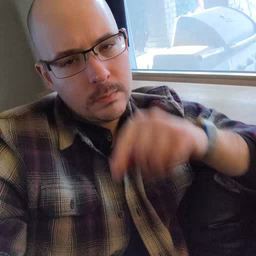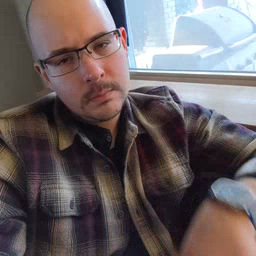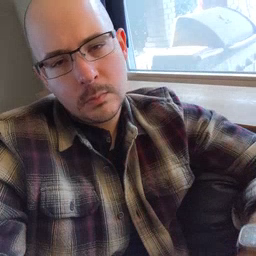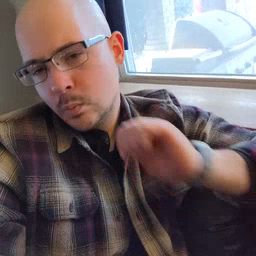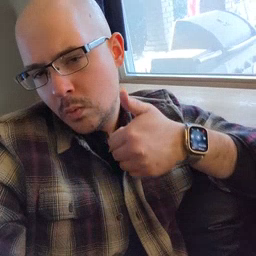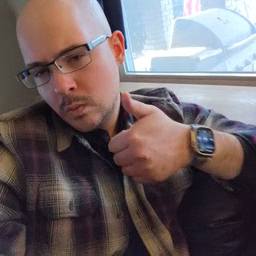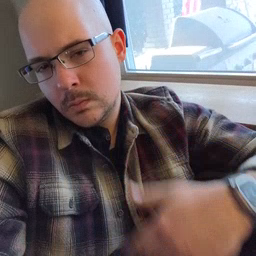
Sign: tomorrow